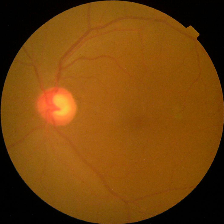
Diabetic retinopathy grade: No DR